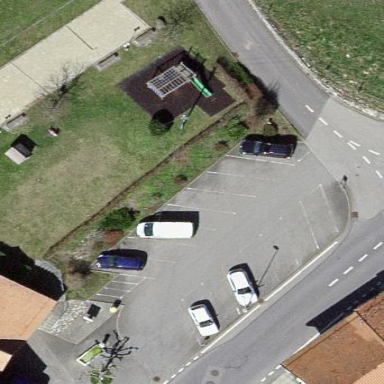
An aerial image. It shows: Parking area with asphalt surface.